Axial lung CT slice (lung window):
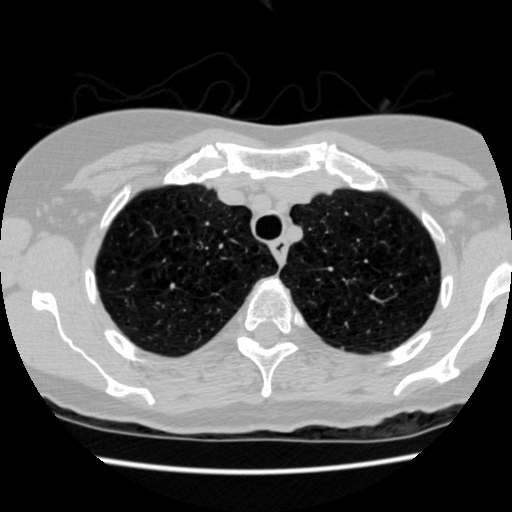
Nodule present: no